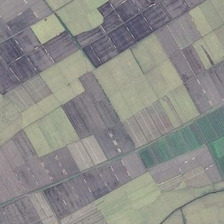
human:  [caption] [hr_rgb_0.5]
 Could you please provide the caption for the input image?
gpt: it is a large piece of farmland .

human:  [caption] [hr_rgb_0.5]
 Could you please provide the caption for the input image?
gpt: it is a large piece of farmland .

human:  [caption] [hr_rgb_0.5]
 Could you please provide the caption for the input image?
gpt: it is a large piece of farmland .

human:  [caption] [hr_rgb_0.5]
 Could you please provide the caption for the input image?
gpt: it is a large piece of farmland .

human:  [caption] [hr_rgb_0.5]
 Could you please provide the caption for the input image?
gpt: it is a large piece of farmland .